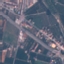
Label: Highway